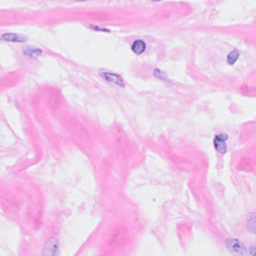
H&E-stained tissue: Breast